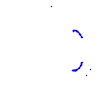
Particle: proton